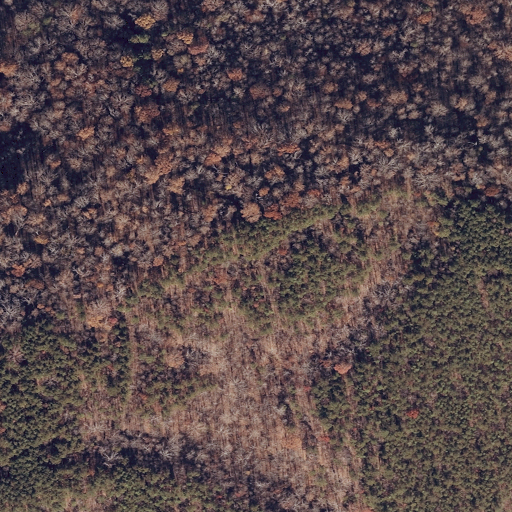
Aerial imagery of mountain in Alabama named Red Mountain containing deciduous forest, mixed forest, and evergreen forest